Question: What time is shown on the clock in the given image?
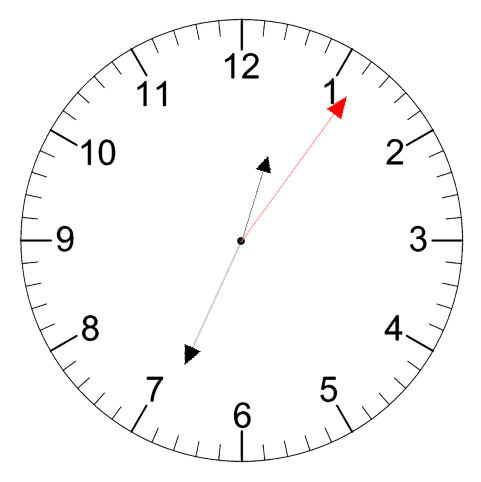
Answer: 12:34:06